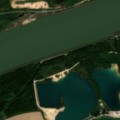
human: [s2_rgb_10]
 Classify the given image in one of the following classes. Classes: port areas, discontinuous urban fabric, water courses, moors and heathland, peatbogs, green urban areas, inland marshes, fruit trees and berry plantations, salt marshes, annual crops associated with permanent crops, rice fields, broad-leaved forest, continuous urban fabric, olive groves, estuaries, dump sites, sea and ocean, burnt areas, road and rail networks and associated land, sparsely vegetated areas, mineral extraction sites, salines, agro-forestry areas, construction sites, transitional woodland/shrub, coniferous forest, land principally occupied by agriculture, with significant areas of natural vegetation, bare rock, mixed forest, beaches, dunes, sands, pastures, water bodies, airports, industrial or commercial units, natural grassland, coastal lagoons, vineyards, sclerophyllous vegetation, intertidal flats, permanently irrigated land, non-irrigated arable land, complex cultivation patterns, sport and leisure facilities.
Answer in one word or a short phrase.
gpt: discontinuous urban fabric, mineral extraction sites, non-irrigated arable land, land principally occupied by agriculture, with significant areas of natural vegetation, broad-leaved forest, water courses, water bodies